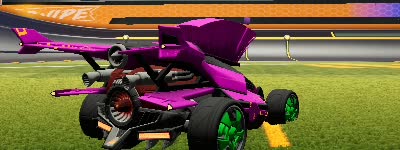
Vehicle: aftershock